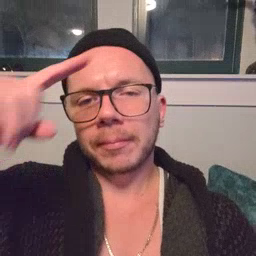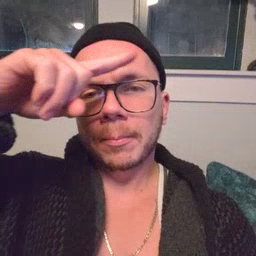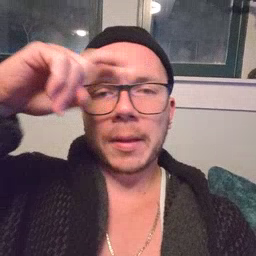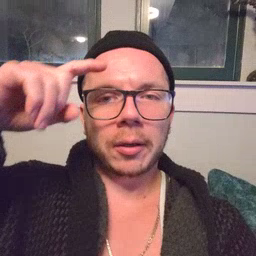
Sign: because